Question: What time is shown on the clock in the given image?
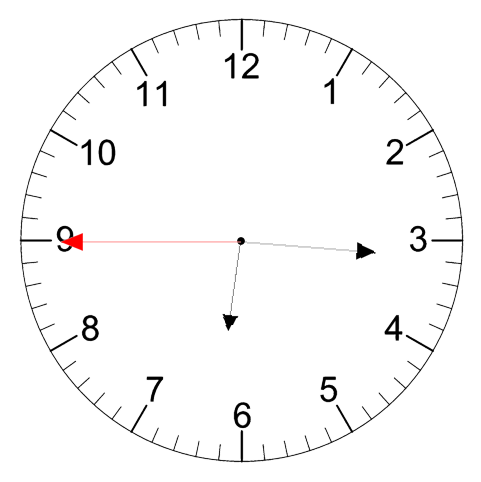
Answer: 06:15:45